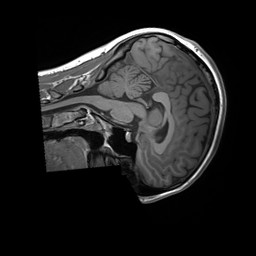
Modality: T1w
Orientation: sagittal
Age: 21
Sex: female
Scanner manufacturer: siemens
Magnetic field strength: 3 T
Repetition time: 1.8 s
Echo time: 0.00232 s